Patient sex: F
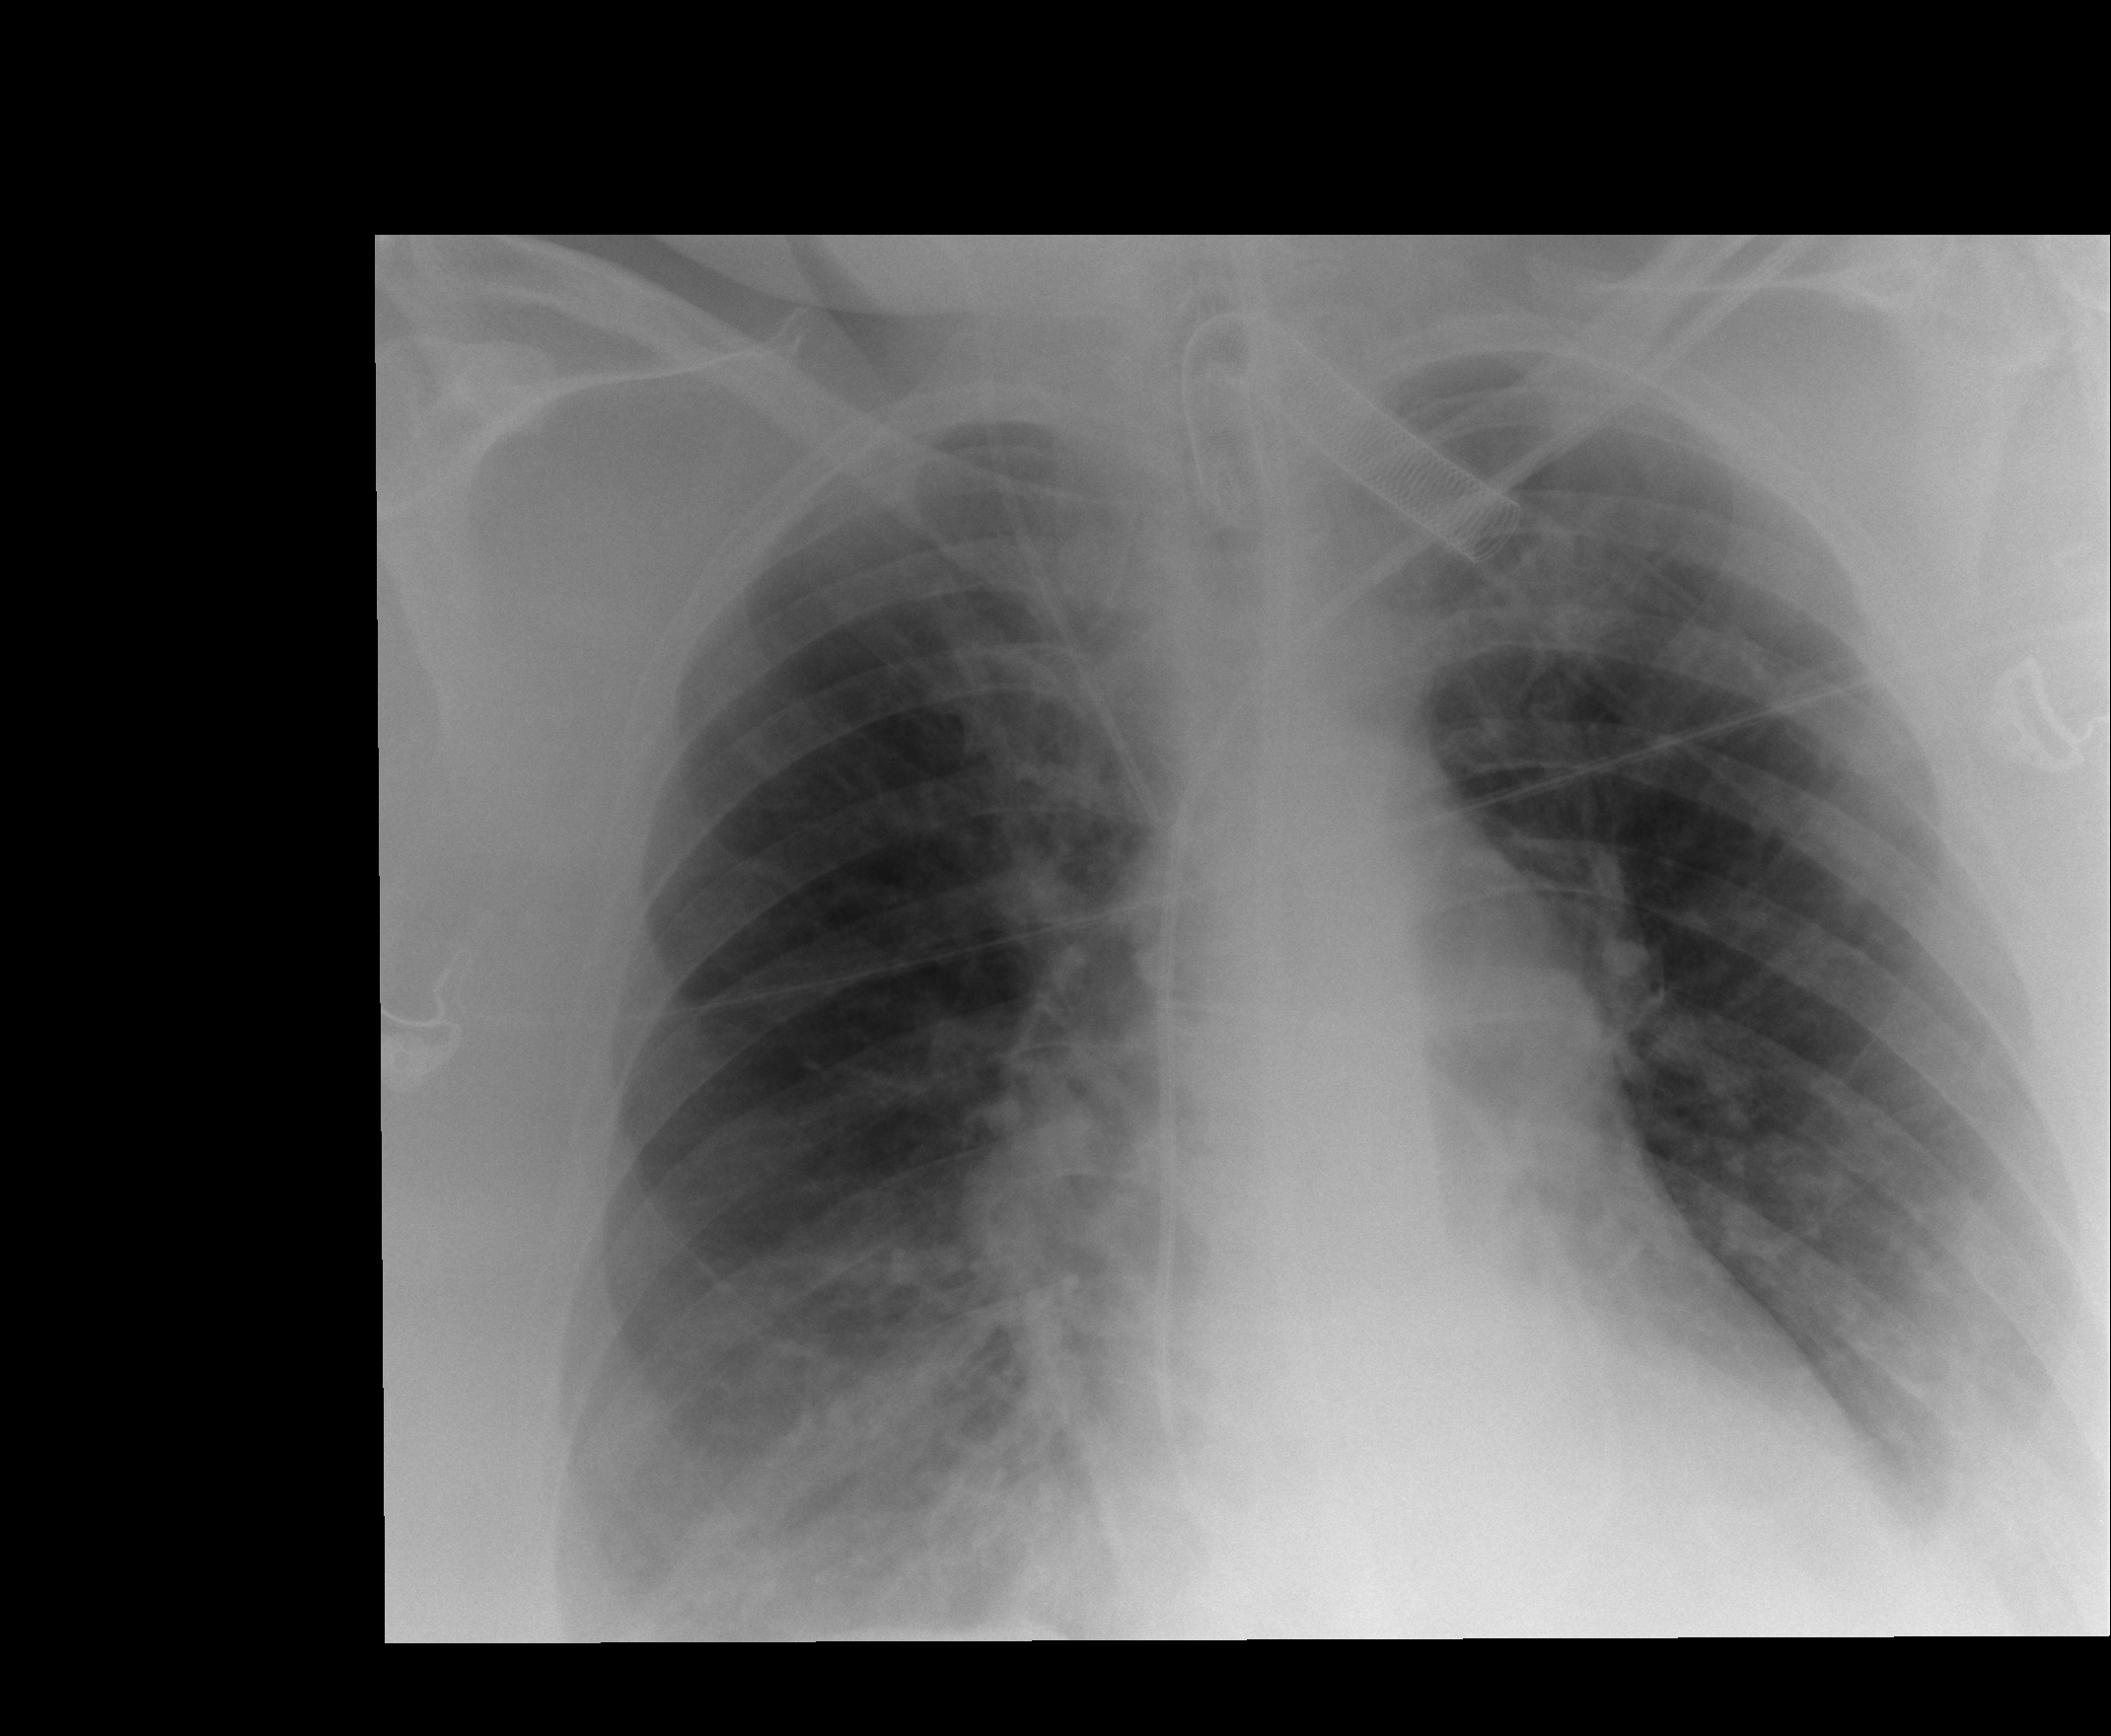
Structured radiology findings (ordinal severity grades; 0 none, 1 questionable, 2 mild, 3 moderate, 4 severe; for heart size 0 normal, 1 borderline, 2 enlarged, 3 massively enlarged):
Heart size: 0
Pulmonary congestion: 2
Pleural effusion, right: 2
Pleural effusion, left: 2
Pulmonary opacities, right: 2
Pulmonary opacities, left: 0
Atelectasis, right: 2
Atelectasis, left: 2